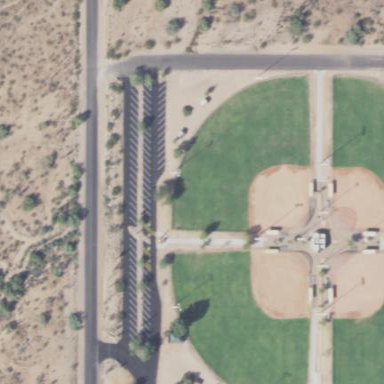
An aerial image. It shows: Softball pitch used for baseball games.